Question:
i tried to get the database connection using class loader but it always shown null value,but when i using FileInputStream class,the connection has established,kindly guide me what mistake i have done
'''
package com.soft.dbconnection;
import java.io.FileInputStream;
import java.io.IOException;
import java.io.InputStream;
import java.sql.Connection;
import java.sql.DriverManager;
import java.sql.SQLException;
import java.util.Properties;
public class Connector {
private static Connection con;
// static FileInputStream input;
static InputStream input = null;
public static Connection getConnection() {
if (con != null) {
return con;
} else {
try {
Properties p = new Properties();
// input = new FileInputStream("F:/workspace/Programs/com.test.soft/src/db.properties");
input = Connector.class.getClassLoader().getResourceAsStream(
"/com.test.soft/src/db.properties");
p.load(input);
String Driver = p.getProperty("driver");
String URL = p.getProperty("url");
String Uname = p.getProperty("uname");
String Password = p.getProperty("password");
Class.forName(Driver);
con = DriverManager.getConnection(URL, Uname, Password);
return con;
} catch (SQLException e) {
e.printStackTrace();
} catch (ClassNotFoundException n) {
System.out.println(n);
} catch (IOException e) {
e.printStackTrace();
}
}
return con;
}
public static void main(String[] args) {
System.out.println(Connector.getConnection());
}
}
'''
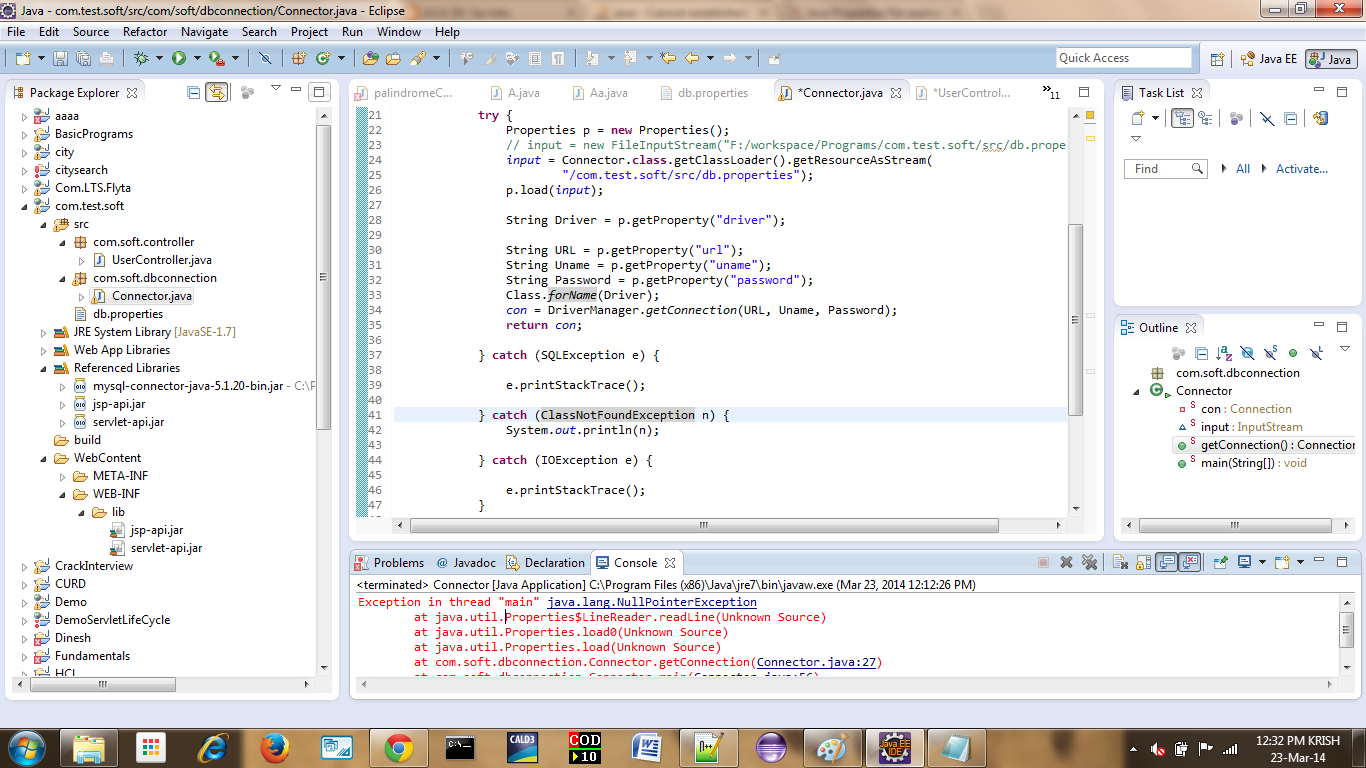
Answer: I think your confusing the paths you project is broken into and what will be available once the project is built
I think you'll find "/db.properties" or "db.properties" will work...
You should never reference "src" from your program, as "src" will not exist once it is built